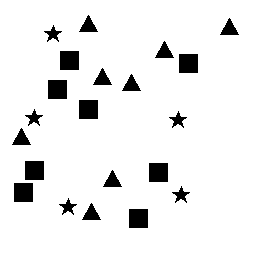
Squares: 8
Triangles: 8
Stars: 5
Total shapes: 21